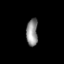
Tissue: lung
Cell type: Endothelial cells
Senescence score: 0.5786
Nuclear area (px): 303
Mean DAPI intensity: 143.723